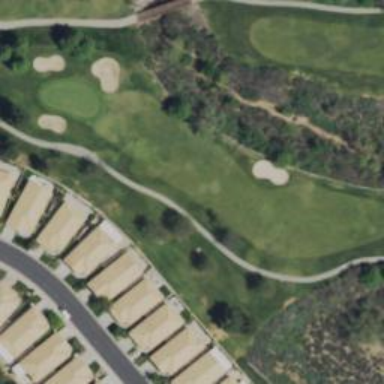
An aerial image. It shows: Service road designated as golf cart path.